Question: I'm totally new to this liquid layout stuff. I've notice, as most of us, that while most of my layout components "liquify", images, unfortunately, don't.
So I'm trying to use the 'max-width: 100%' on images as suggested on several places.
However, and despite the definition of 'max-width' and 'min-height' of the img , the don't scale.
If you see it on a wide resolution, you would notice that the "kid image", for example, don't scale.
Any clue about what could the issue be, why does that image not scale?
Browsers: /
IOS:
Resolution:
I get an image that doesn't scale until the end of it's container.
The img width won't fit the 'article' element that contains it.

I expect the image to enlarge, until it reaches the end it's container.
Visually, I'm expecting the image to be as wide as the paragraph immediately below, in a way that, the right side of the image stays vertically aligned with the right side of the paragraph below.
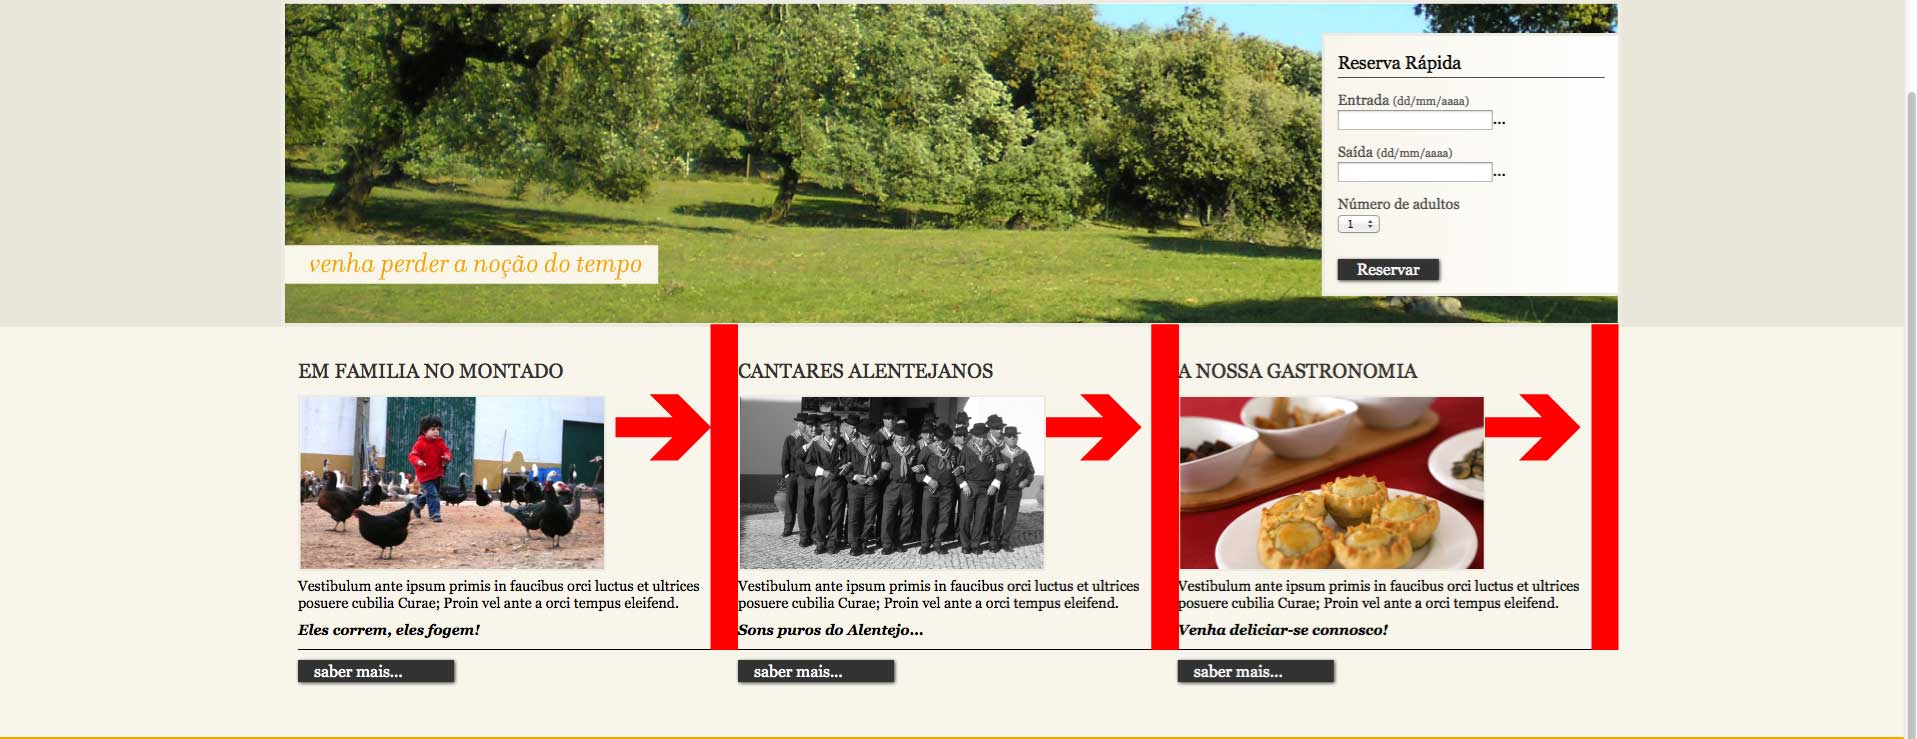
Answer: I think you misunderstand what 'max-width' does.
'max-width:100%' means "the maximum width this element can be is 100% of it's container". Anything that's naturally smaller will not be affected. That's what you have now and it's working properly. If you used 'max-width:800px', it would mean "never let this image be more than 800px wide", it wouldn't force an 800px width, that's what 'width' is for.
'width:100%' means "this element should always be 100% width of it's container". Anything that would normally be smaller must now take up the entire width. Anything bigger will shrink to the container's width.
For your case, just use 'width:100%' and size your actual images to fit the actual maximum (and pick a reasonable maximum width for the container). Images usually look better when scaled down than scaled up, but when optimizing for mobile devices you might want to do the opposite.
The reason you usually see 'max-width:100%' as a default style is so images don't extend beyond their containers and break the layout, since images are usually sized naturally by their actual width.